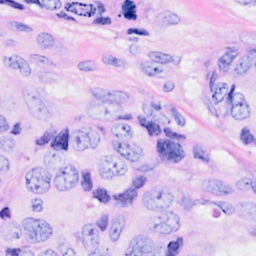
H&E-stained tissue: Breast